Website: bh-photo
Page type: store-pickup
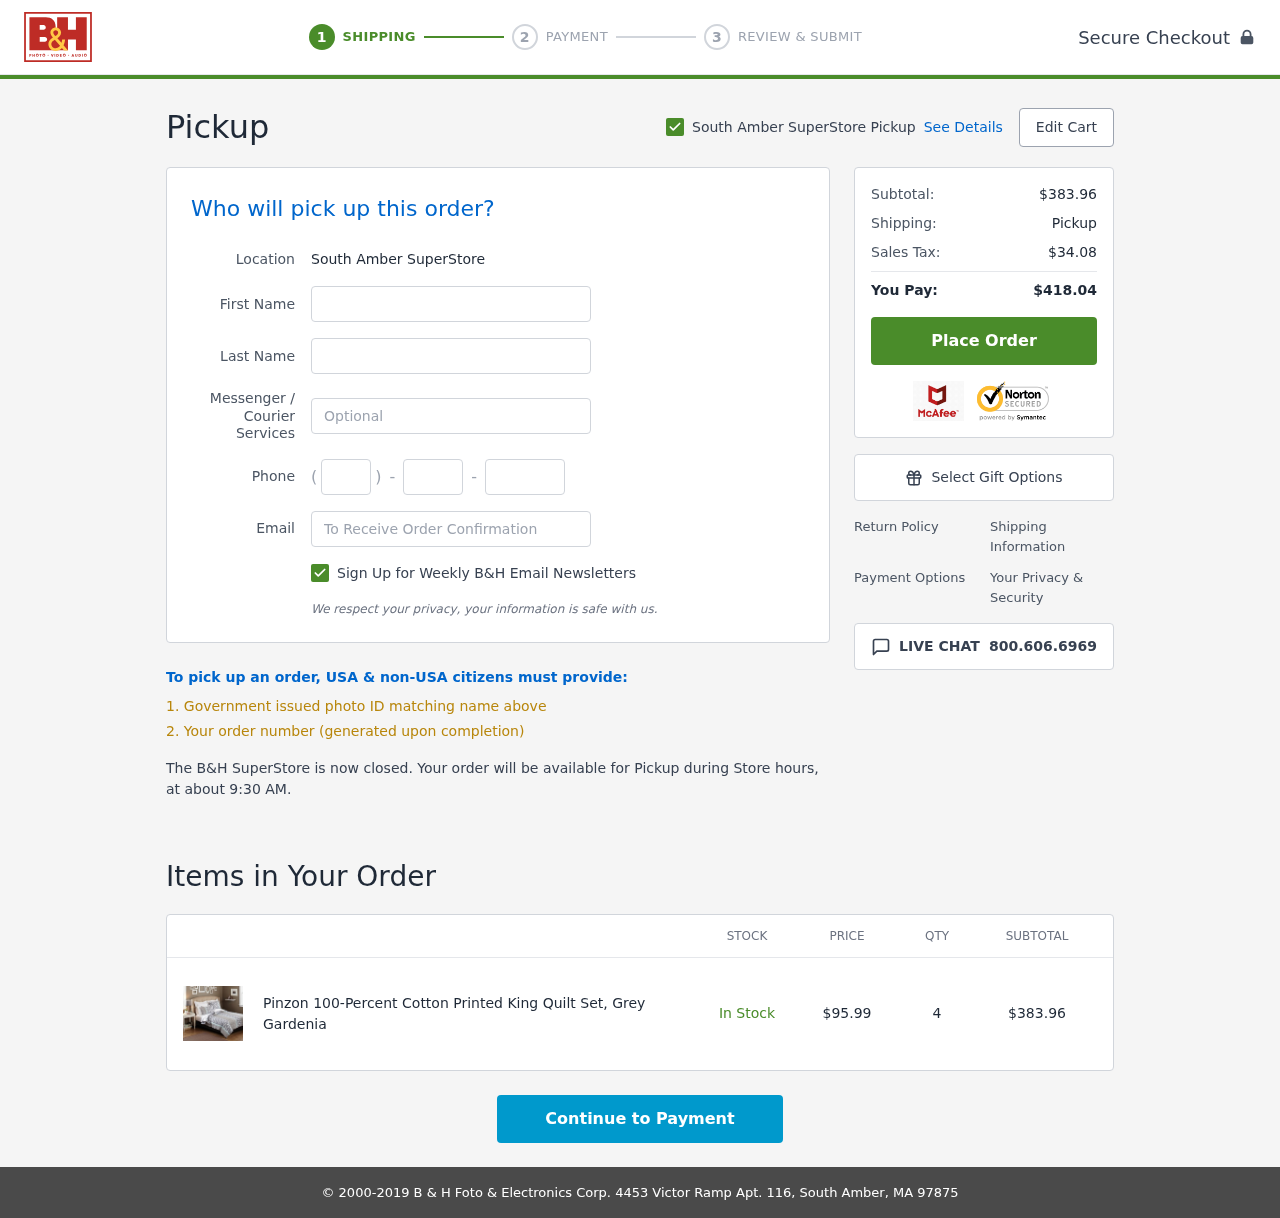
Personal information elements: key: PII_EMAIL
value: paul_sanchez@hotmail.com
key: PII_FIRSTNAME
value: Paul
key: PII_LASTNAME
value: Sanchez
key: PII_LOCATION1_CITY
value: South Amber SuperStore Pickup
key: PII_LOCATION1_CITY
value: South Amber SuperStore
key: PII_PHONE_AREA
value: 625
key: PII_PHONE_PREFIX
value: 344
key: PII_PHONE_SUFFIX
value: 1776
Product elements: key: PRODUCT1_NAME
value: Pinzon 100-Percent Cotton Printed King Quilt Set, Grey Gardenia
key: PRODUCT1_PRICE
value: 95.99
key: PRODUCT1_QUANTITY
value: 4
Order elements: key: ORDER_SUBTOTAL
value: $383.96
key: ORDER_TAX
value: $34.08
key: ORDER_TOTAL
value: $418.04